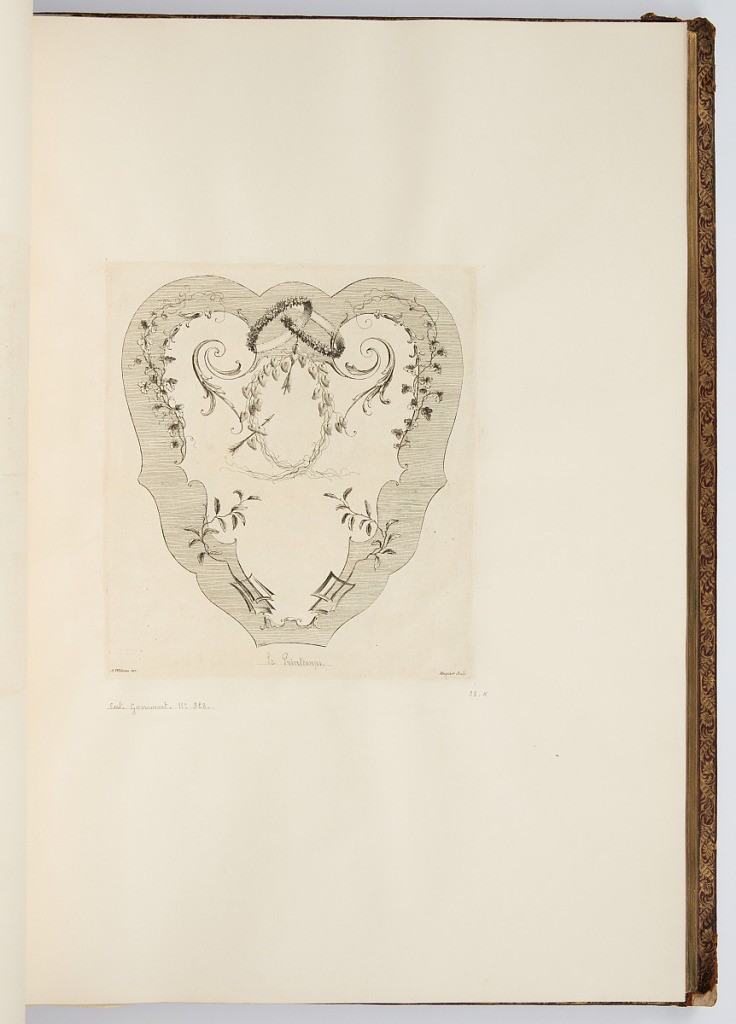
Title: Le Printemps
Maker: Antoine Watteau, French, 1684–1721
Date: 1723-1735
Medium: Etching on laid paper
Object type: Bound print
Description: Heart shaped cartouche with arabesque ornaments and motifs including intertwined floral wreathes, arrows, scrolls, and ivy. The plate is signed; the title is inscribed in graphite, but the heart shaped cartouche given the printed title "le Printemps" in other versions of the Recueil Jullienne is different.